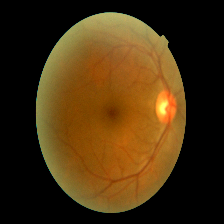
Diabetic retinopathy grade: Mild